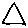
Label: triangle